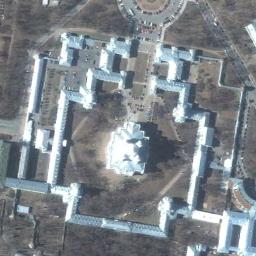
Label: palace